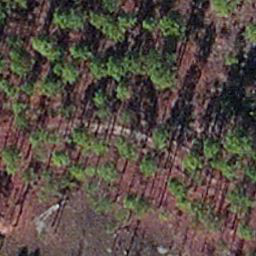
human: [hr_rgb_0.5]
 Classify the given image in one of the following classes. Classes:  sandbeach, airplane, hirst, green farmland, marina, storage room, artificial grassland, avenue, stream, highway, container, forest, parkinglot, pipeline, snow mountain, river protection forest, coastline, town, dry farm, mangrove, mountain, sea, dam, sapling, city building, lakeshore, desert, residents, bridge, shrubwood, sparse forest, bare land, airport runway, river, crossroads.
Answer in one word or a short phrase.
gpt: sapling